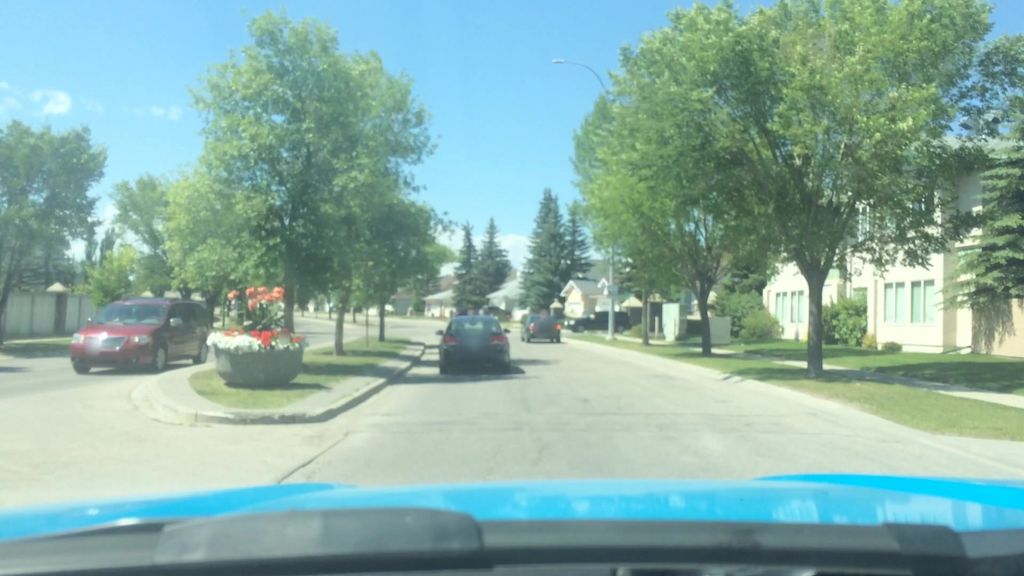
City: calgary